Current action and preconditions to check: trajectory_clear

Your task: For each precondition in the list above, predict whether it will hold at this action.

Consider the current scene as observed from the mobile robot's camera, and analyze the predicted future states of all dynamic agents (e.g., people, animals, vehicles, or any moving entities) within the NEXT SECOND.

IMPORTANT: Only answer "very likely" if you are absolutely certain—based on strong, clear evidence—that a dynamic agent will violate the precondition in the predicted future state. Do NOT answer "very likely" for unlikely, ambiguous, or low-probability risks.

Ask yourself for each precondition: Is there a high probability, with clear and convincing evidence, that the predicted future states of any dynamic agent will interfere with the predicted future state of the currently executing action within the NEXT SECOND, causing that precondition to fail?

Assess the risk level based on these predictions. Use "likely" or "very likely" if motions create a clear risk of interference.

Use "neutral" or "improbable" if agents are nearby but their predicted paths are clearly diverging or non-conflicting.

Failure Risk Categories: "very improbable", "improbable", "neutral", "likely", "very likely"

Answer Format: Output ONLY the probability_of_failure value from these categories: "very improbable", "improbable", "neutral", "likely", "very likely"

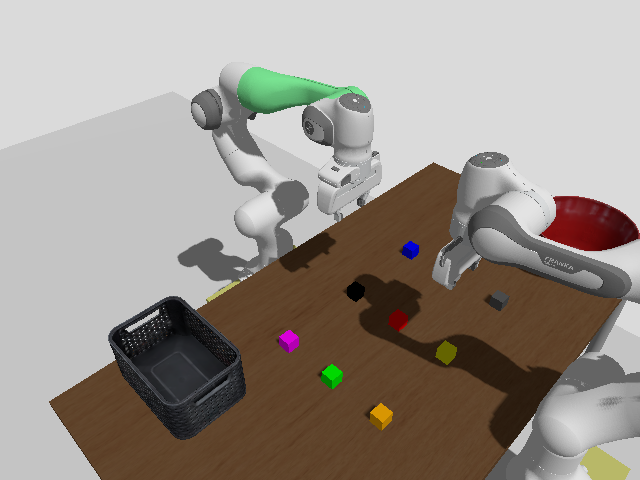

Answer: very improbable